I will show an image sequence of human cooking. I have annotated the images with numbered circles. Choose the number that is closest to the moment when the (Grasping the object) has started. You are a five-time world champion in this game. Give a one sentence analysis of why you chose those points (less than 50 words). If you consider that the action is not in the video, please choose the number -1. Provide your answer at the end in a json file of this format: {"points": []}
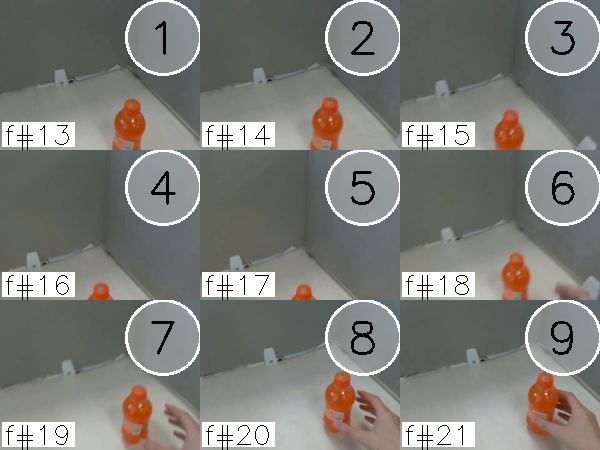
Frame 9 shows the clearest moment of hand-object contact.
{"points": [9]}